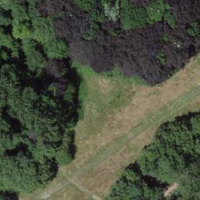
EUNIS habitat code: 53
Species observed at this site:
Allium ursinum
Lathraea squamaria